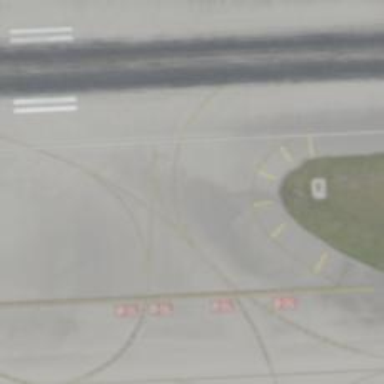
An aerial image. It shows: View of taxiway at the airport.